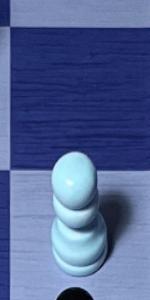
Label: Pawn_White